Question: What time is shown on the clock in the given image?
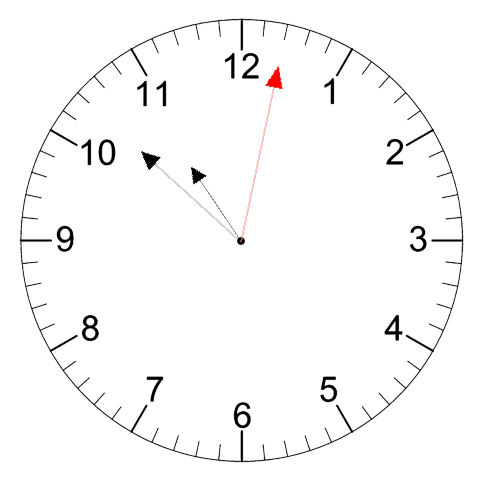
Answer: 10:52:02